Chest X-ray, AP view. Patient: 18 years old, sex M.
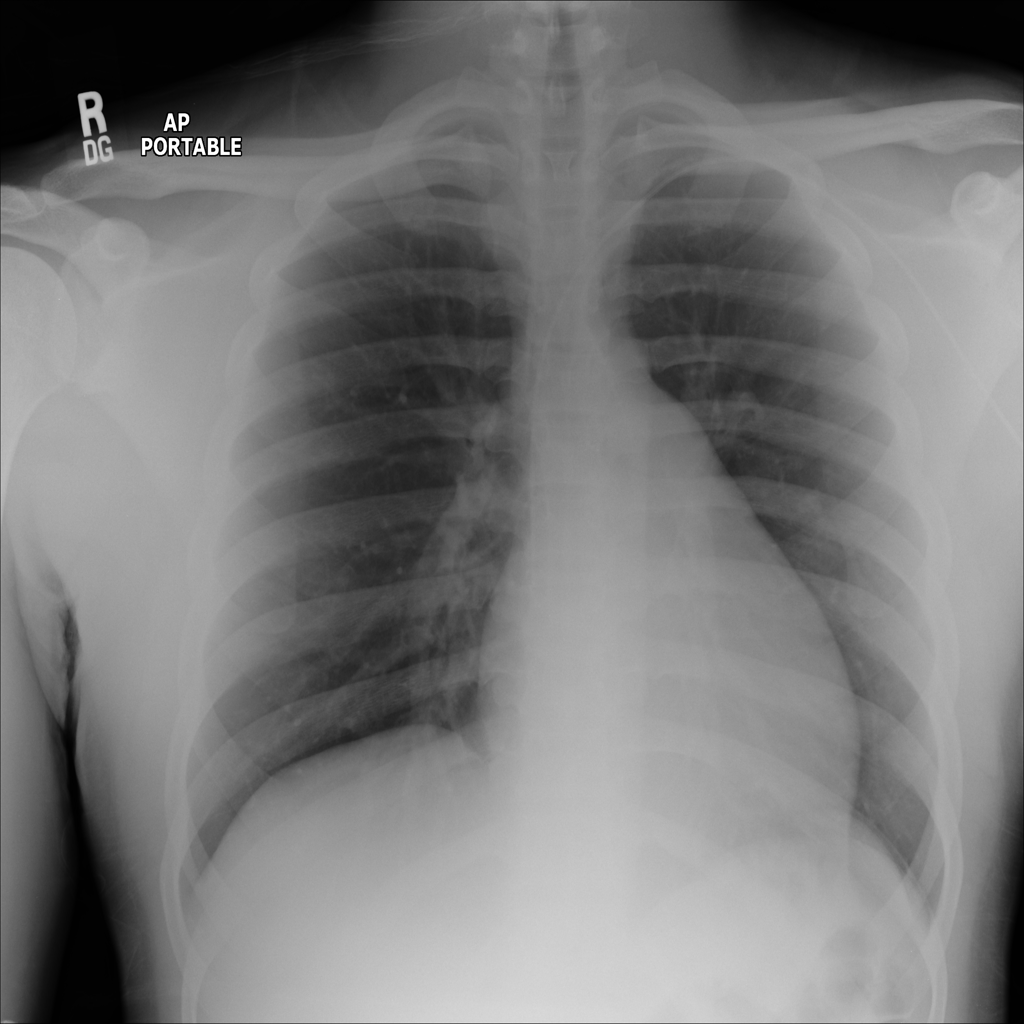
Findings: No Finding